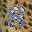
Label: 8